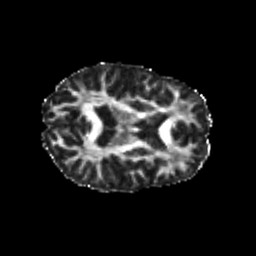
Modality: FA
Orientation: axial
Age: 22
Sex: female
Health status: healthy
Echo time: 0.074 s